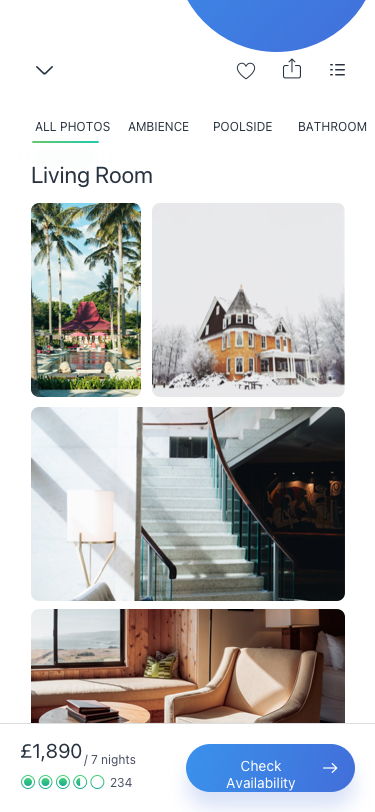
Text in this UI design:
Living Room
All Photos
Ambience
Poolside
Bathroom
Check Availability
£1,890
/ 7 nights